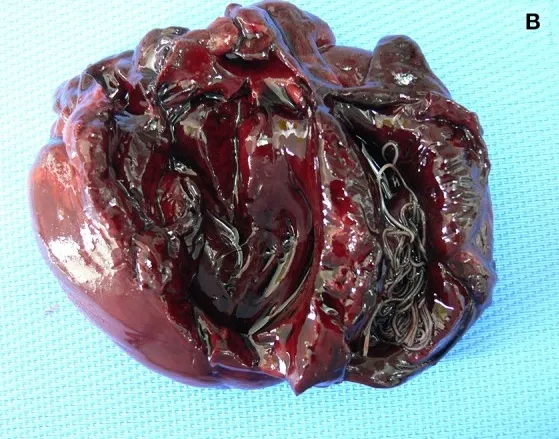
Female. Roaming dogs from the urban area of Castel Volturno.
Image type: medical_photograph (other_medical_photograph)